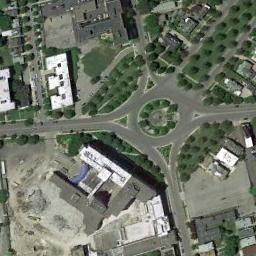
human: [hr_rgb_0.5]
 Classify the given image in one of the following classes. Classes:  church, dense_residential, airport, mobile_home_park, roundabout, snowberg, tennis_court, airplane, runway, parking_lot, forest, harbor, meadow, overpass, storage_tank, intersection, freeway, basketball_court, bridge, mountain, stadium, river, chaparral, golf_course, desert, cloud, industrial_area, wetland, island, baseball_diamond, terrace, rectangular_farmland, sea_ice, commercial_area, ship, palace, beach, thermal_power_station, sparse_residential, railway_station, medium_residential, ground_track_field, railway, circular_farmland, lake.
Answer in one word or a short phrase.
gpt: roundabout